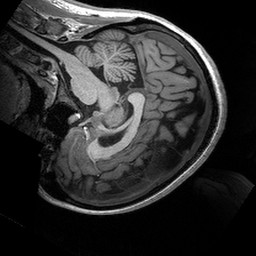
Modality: T1w
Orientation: sagittal
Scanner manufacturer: siemens
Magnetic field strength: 3 T
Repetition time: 2.53 s
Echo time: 0.00288 s